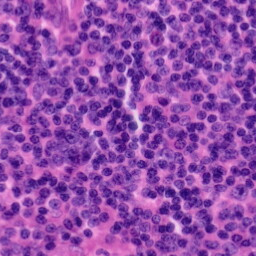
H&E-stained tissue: Tonsil